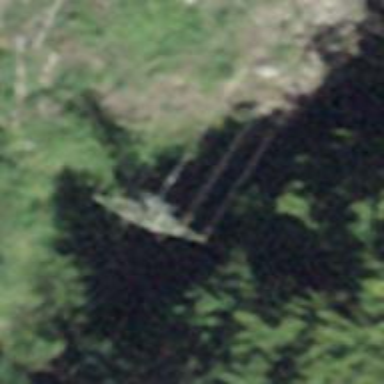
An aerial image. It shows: Power pole.